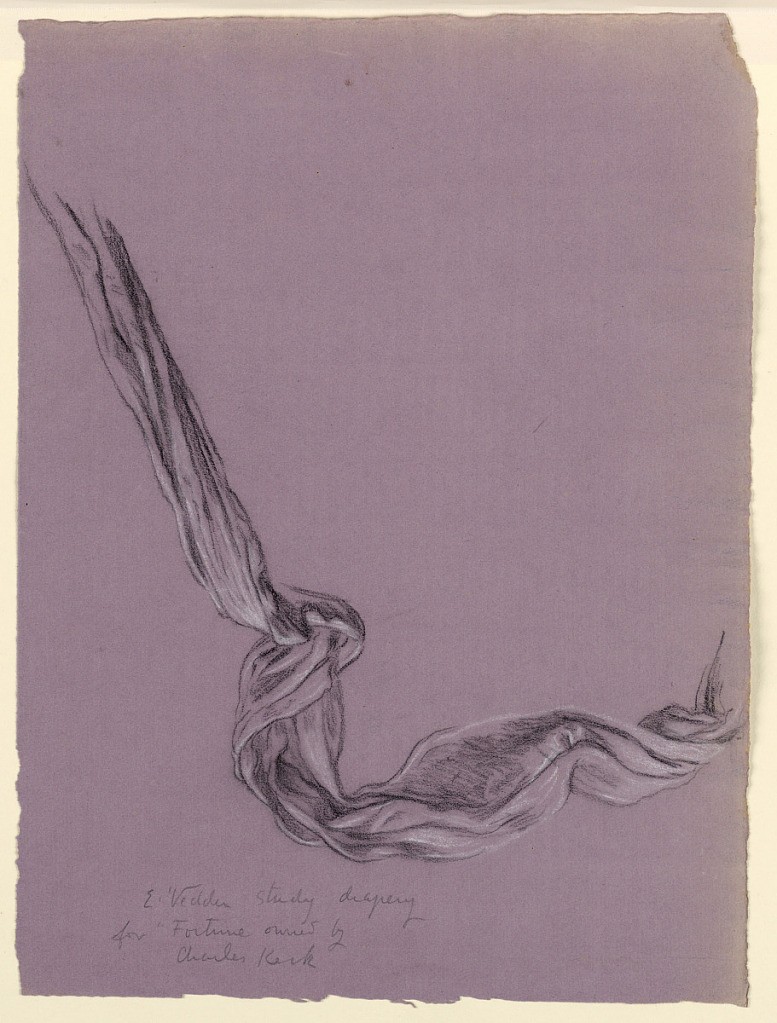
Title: Study for "Fortune"
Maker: Elihu Vedder, American, 1836 – 1923
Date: ca. 1899
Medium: Pastel crayon on paper
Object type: Drawing
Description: Narrow section of drapery, extending from upper left to lower right.